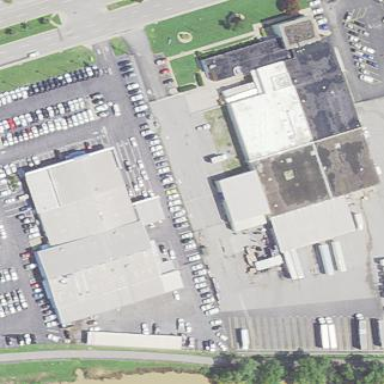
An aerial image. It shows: Building used as car repair shop.